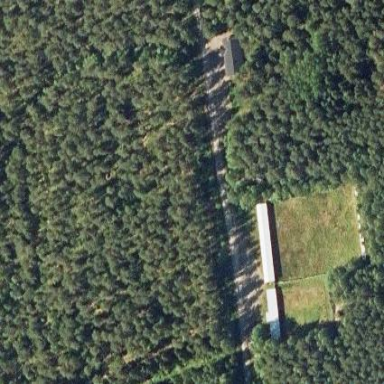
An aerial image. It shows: Shooting range on leisure land pitch.